Aerial crown-view tile of a tropical tree (Barro Colorado Island, Panama), acquired 20250414:
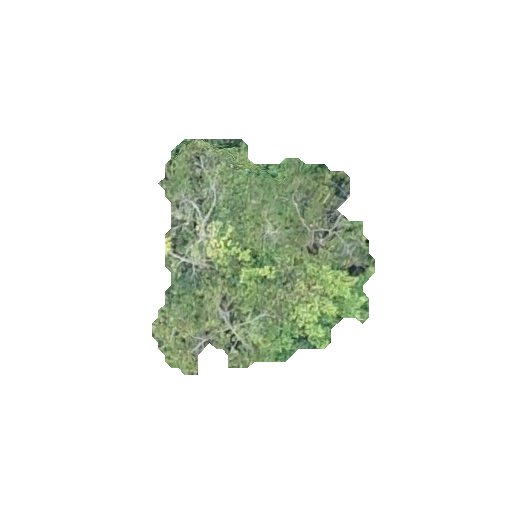
Species: Quararibea stenophylla
GBIF accepted scientific name: Quararibea stenophylla
Crown area: 56.486 m²